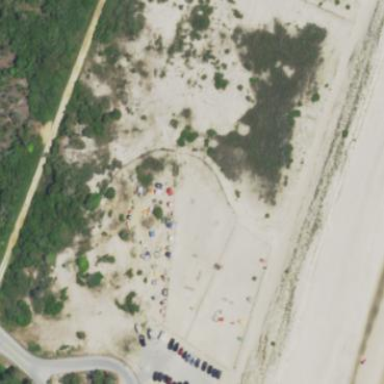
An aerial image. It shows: Campsite with tents set up.